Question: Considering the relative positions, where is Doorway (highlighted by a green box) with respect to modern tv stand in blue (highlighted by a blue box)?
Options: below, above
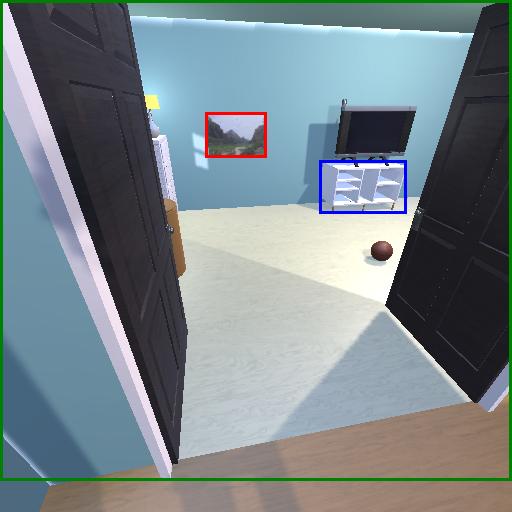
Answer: below